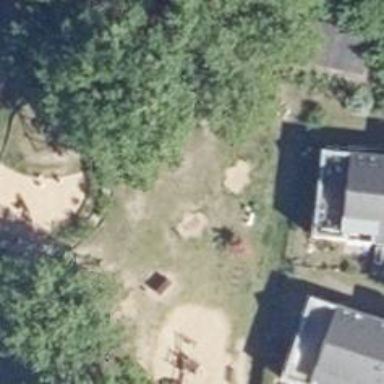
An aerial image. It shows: Playground with swings.